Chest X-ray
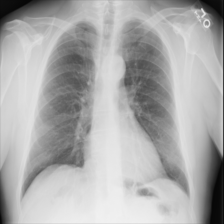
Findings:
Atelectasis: negative
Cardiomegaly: negative
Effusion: negative
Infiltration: negative
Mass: negative
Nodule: negative
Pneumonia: negative
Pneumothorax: negative
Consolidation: negative
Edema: negative
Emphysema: negative
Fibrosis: negative
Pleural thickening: negative
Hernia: negative